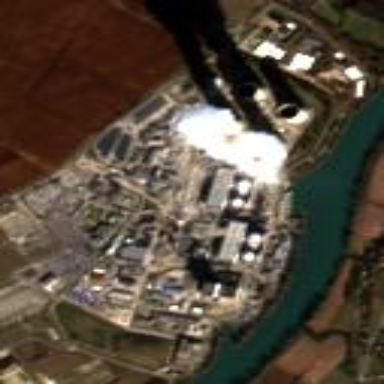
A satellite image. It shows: Industrial area featuring nuclear power plant.